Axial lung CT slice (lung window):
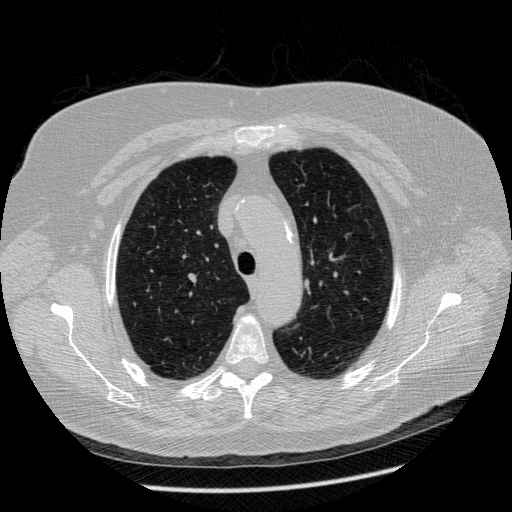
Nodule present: yes
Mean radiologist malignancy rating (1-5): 4